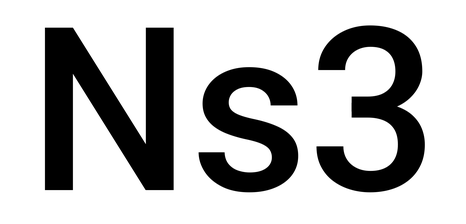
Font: Roboto_Medium